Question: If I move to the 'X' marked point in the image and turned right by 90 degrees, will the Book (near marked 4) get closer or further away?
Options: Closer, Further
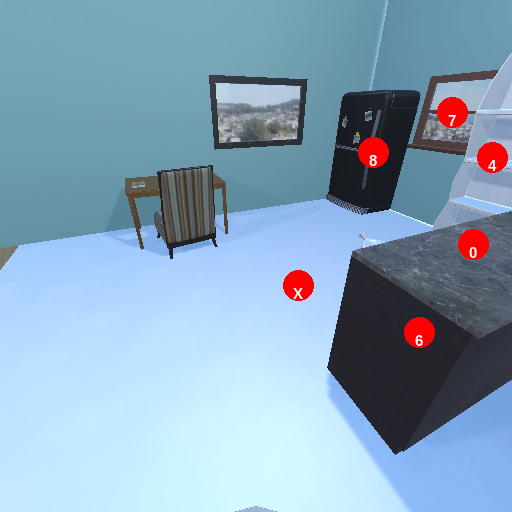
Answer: Closer